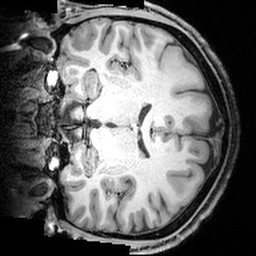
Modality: T1w
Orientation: coronal
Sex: male
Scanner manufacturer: siemens
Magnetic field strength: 3 T
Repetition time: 1.9 s
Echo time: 0.00397 s